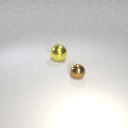
small brown metal sphere to the right of large yellow metal sphere